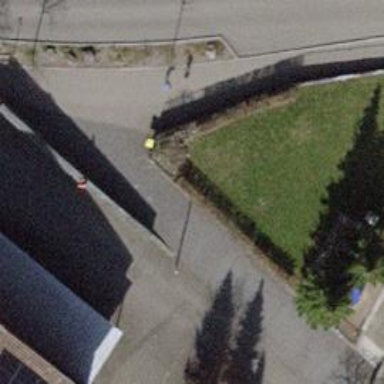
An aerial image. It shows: Cycle barrier.